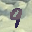
Label: 9